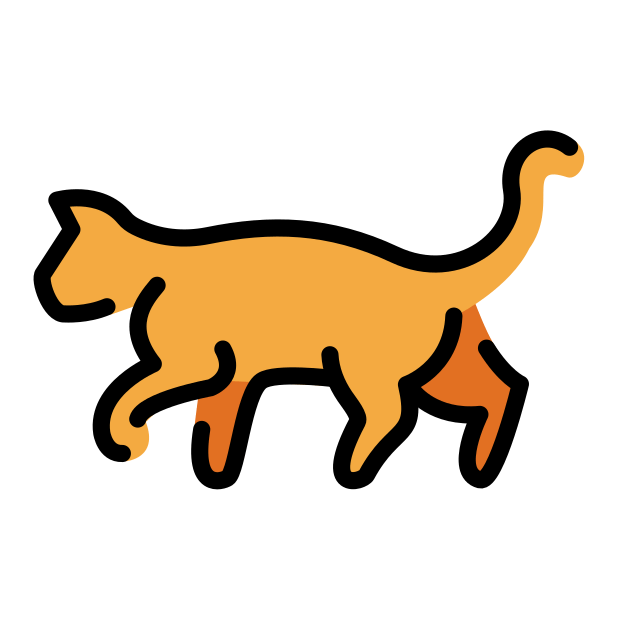
cat